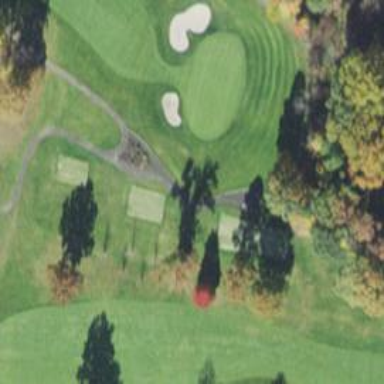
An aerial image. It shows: Service road used as golf cart path.